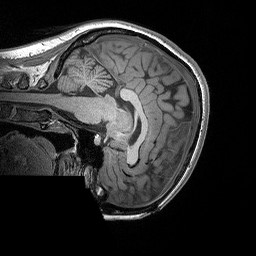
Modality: T1w
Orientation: sagittal
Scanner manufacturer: siemens
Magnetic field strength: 3 T
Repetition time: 2.3 s
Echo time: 0.00298 s